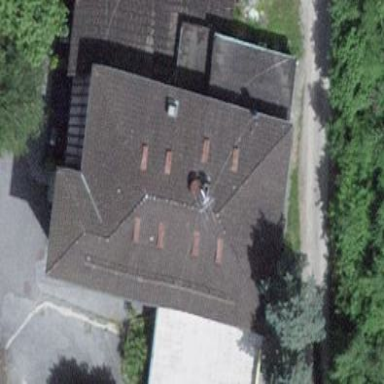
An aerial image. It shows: Commercial building.